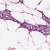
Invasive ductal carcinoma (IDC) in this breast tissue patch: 1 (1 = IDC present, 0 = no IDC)